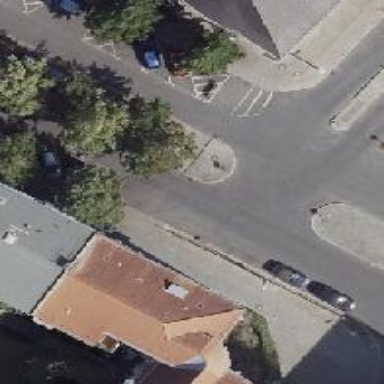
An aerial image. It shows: Residential road with asphalt surface. There is parallel parking available on the right lane.